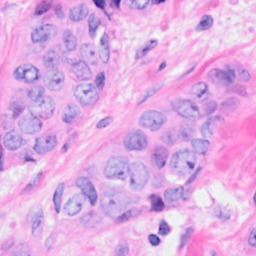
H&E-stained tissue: Breast